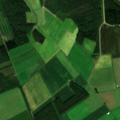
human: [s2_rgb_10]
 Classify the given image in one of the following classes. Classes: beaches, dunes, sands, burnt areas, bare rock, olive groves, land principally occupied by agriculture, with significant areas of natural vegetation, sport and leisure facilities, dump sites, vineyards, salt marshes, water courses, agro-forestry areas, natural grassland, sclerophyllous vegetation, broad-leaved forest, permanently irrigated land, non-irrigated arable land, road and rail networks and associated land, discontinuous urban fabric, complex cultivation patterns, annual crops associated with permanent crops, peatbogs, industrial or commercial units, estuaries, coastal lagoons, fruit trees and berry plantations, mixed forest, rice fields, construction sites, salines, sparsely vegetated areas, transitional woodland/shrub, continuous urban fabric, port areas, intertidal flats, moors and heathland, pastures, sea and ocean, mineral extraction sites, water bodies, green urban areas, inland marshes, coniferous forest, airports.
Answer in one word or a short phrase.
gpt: non-irrigated arable land, coniferous forest, mixed forest